Для измерения обратного тока полупроводникового диода была собрана схема, приведенная на рисунке. Перед подключением конденсатор зарядили до полного напряжения батареи, а затем включили в схему «плюсом» к «минусу» батареи. Выдержав ключ в положении $1$ время $\tau =1~мин$, его перебросили в положение $2$. При этом стрелка гальванометра отклонилась на $n_1= 5$ делений. Опыт повторили, время выдержки выбрали $\tau_2=2~мин$, при этом стрелка гальванометра отклонилась в другую сторону на $n_2= 20$ делений.
Определите по этим данным обратный ток диода, считая, что он практически не зависит от приложенного к диоду обратного напряжения.
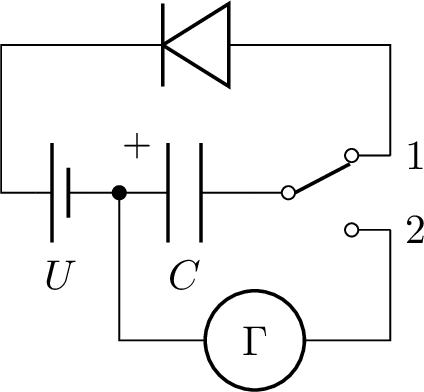
Ответ: $$ I=\frac{CU(n_1+n_2)}{n_1\tau_2+n_2\tau_1}\approx 0.6~мкА $$
Темы:
T, Постоянный ток, Электричество, Конденсатор, Диод, Всероссийские